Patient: sex F, age 60
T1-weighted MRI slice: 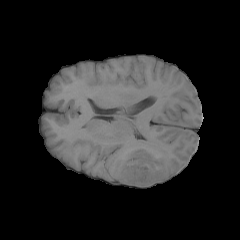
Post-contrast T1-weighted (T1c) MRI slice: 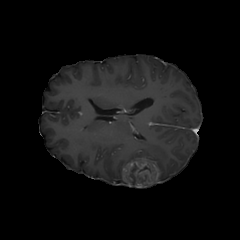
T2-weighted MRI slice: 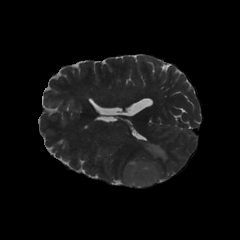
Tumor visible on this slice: yes
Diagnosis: Glioblastoma, IDH-wildtype
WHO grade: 4